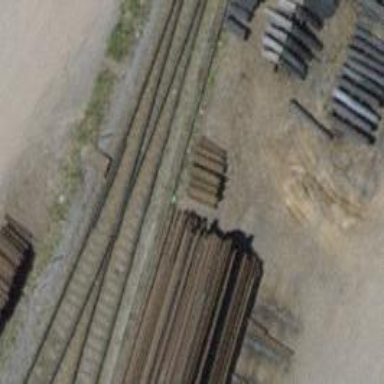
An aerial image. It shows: Railway switch.